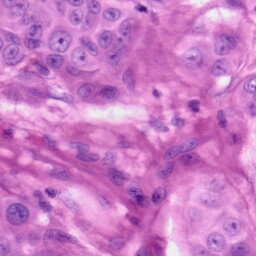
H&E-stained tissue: Skin